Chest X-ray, PA view. Patient: 49 years old, sex F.
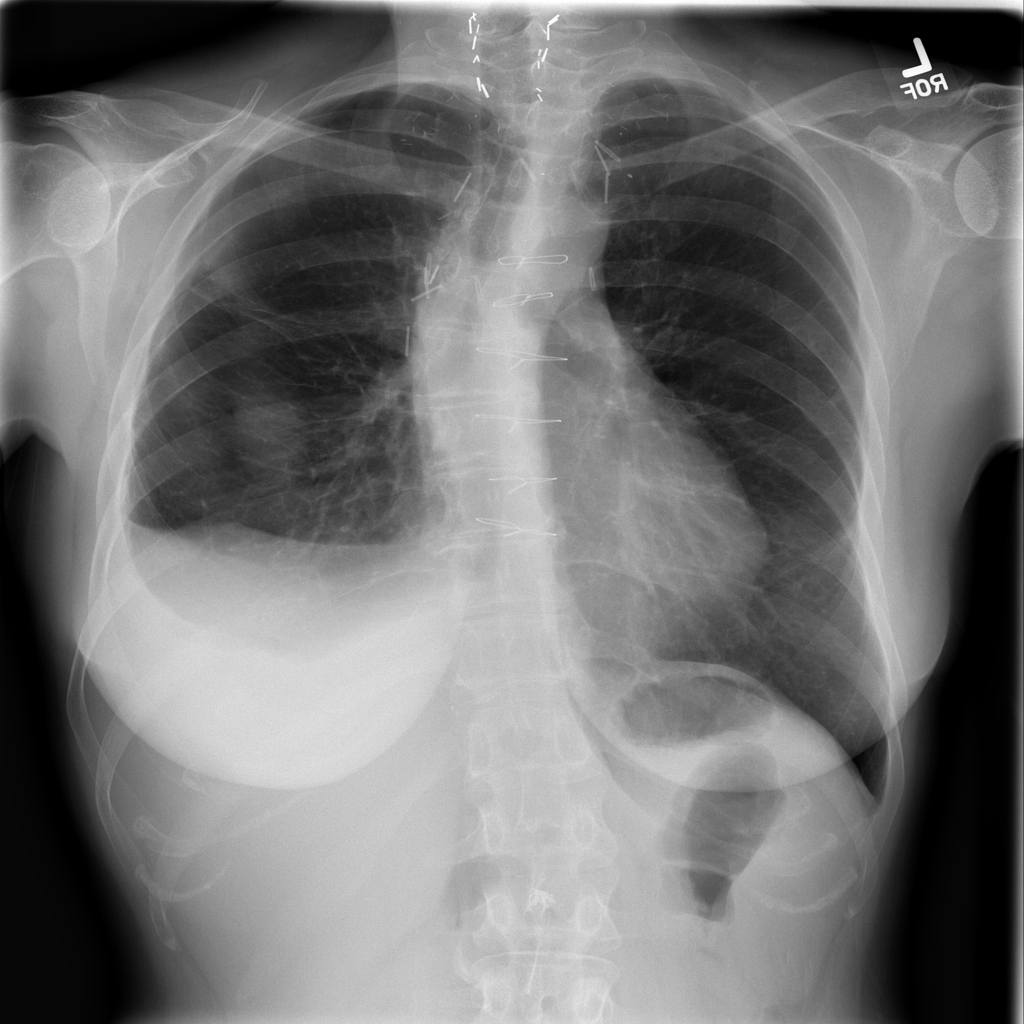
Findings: Effusion